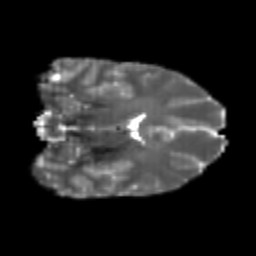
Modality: T2w
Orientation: coronal
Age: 25
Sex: female
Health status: healthy
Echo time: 0.074 s